Question: You can see there is histogram below.
It is made like
'pl.hist(data1,bins=20,color='green',histtype="step",cumulative=-1)'
How to scale the histogram?
For example, let the height of the histogram be one third of it is like now.
Besides, it is a way to remove the vertical line at the left?

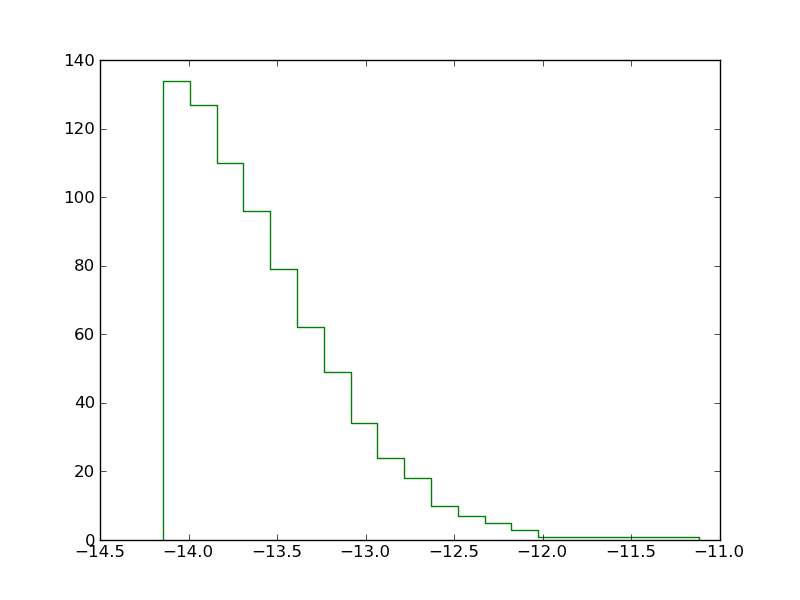
Answer: The matplotlib 'hist' is actually just making calls to some other functions. It is often easier to use these directly allowing you to inspect the data and modify it directly:
'''
# Generate some data
data = np.random.normal(size=1000)
# Generate the histogram data directly
hist, bin_edges = np.histogram(data, bins=10)
# Get the reversed cumulative sum
hist_neg_cumulative = [np.sum(hist[i:]) for i in range(len(hist))]
# Get the cin centres rather than the edges
bin_centers = (bin_edges[:-1] + bin_edges[1:]) / 2.
# Plot
plt.step(bin_centers, hist_neg_cumulative)
plt.show()
'''
The hist_neg_cumulative is the array of data being plotted. So you can rescale is as you wish before passing it to the plotting function. This also doesn't plot the vertical line.